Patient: sex M, age 66
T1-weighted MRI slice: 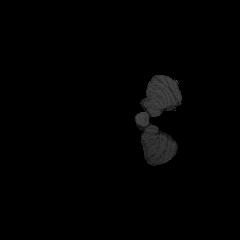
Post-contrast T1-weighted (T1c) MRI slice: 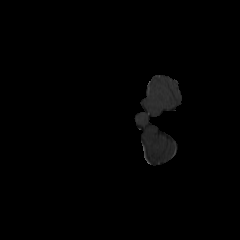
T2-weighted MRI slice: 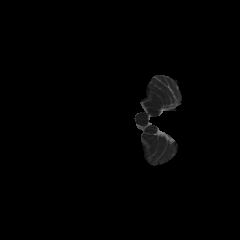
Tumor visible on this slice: no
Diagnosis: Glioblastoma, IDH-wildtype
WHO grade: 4